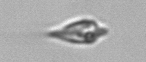
Label: Oxytoxum